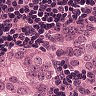
Metastatic tissue present: yes